Question: I have a class that has a private member of another class, and which that class is an ObserveableCollection of another class.. and this is the class I need info from, that has private members that I want to databind.
'''
private readonly NflGameCollection _games;
....
class NflGameCollection : ObservableCollectionEx<NflGameStatus>
{...
class NflGameStatus : INotifyPropertyChanged
{
//***these are the members i want databound***
private readonly string _homeTri;
private readonly string _awayTri;
private string _homeScore;
private string _awayScore;
'''
so multiple instances of this NflGameStatus will pop up everytime it detects a game... which the only way i know how to access it is by doing this:
'''
_controller = new DtvGsisDataParser.AppController();
foreach (var item in _controller.Games)
{
string hometri = item.HomeTri;
string awaytri = item.AwayTri;
... etc etc
}
'''
how can i get it so that if a hometri and awaytri are equal to what i'm looking for... i can get the other instances of that class? for example
'''
if item.HomeTri==what i want && item.AwayTri==what i want
then bind item._homeScore to a certain label
then bind item.awayAScore to a certain label.
'''
i know what i'm asking for is kinda complex.. but i'm kinda desperate here and would appreciate any help. this databinding is very new to me and i'm having trouble grasping it. is this even possible? the more i research the more i dont think so.. but i'm hoping i'm not. thanks for any help
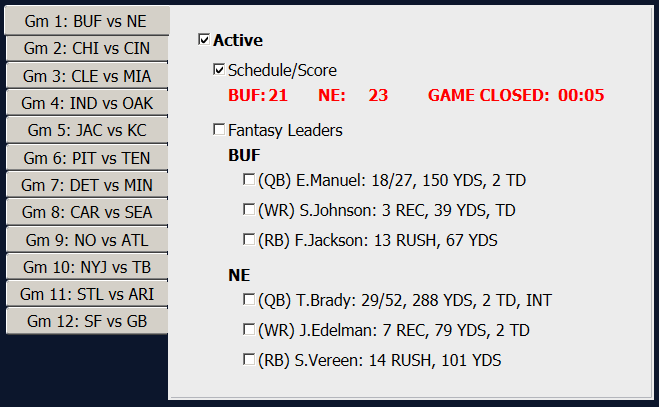
Answer: You'll want to bind your tab control to a collection of ViewModels, one for each game:
'''
<TabControl x:Name="_tabControl" ItemsSource="{Binding GameModels}">
<TabControl.ItemContainerStyle>
<Style TargetType="TabItem">
<Setter Property="Header" Value="{Binding GameTitle}"/>
<Setter Property="Content" Value="{Binding GameContent}"/>
</Style>
</TabControl.ItemContainerStyle>
</TabControl>
'''
The ViewModel could look like:
'''
public class NflGame : ViewModelBase
{
public String GameTitle;
public NflGameContent GameContent;
}
'''
And each 'NflGameContent' could look like:
'''
public class NflGameContent : ViewModelBase
{
private Thread _worker;
public NflGameContent(int gameID){
_worker = new Thread(() => UpdateScores(gameID));
_worker.Start();
}
private UpdateScores(gameID){
var appController = new DtvGsisDataParser.AppController(); //Or whatever -- you get the idea
HomeScoreText = appController.GetHomeScore(gameID);
AwayScoreText = appController.GetAwayScore(gameID);
OnPropertyChanged("HomeScoreText");
OnPropertyChanged("AwayScoreText");
}
public String HomeScoreText;
public String AwayScoreText;
}
'''
Then of course your XAML would be bound to the NflGameContent and receive updates OnPropertyChanged:
'''
<TextBlock Text="{Binding HomeScoreText}">
'''